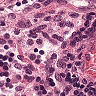
Metastatic tissue present: no